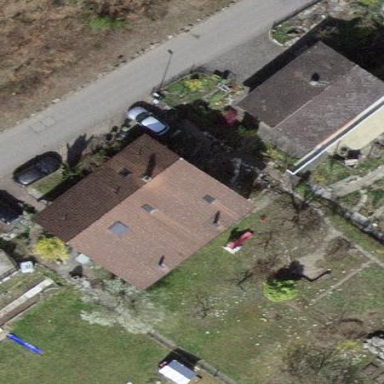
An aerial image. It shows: Detached building.